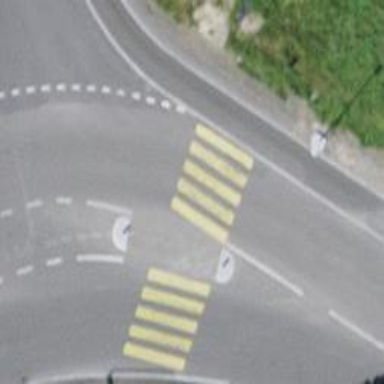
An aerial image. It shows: Uncontrolled zebra crossing with pedestrian island.